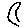
Label: moon